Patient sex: F
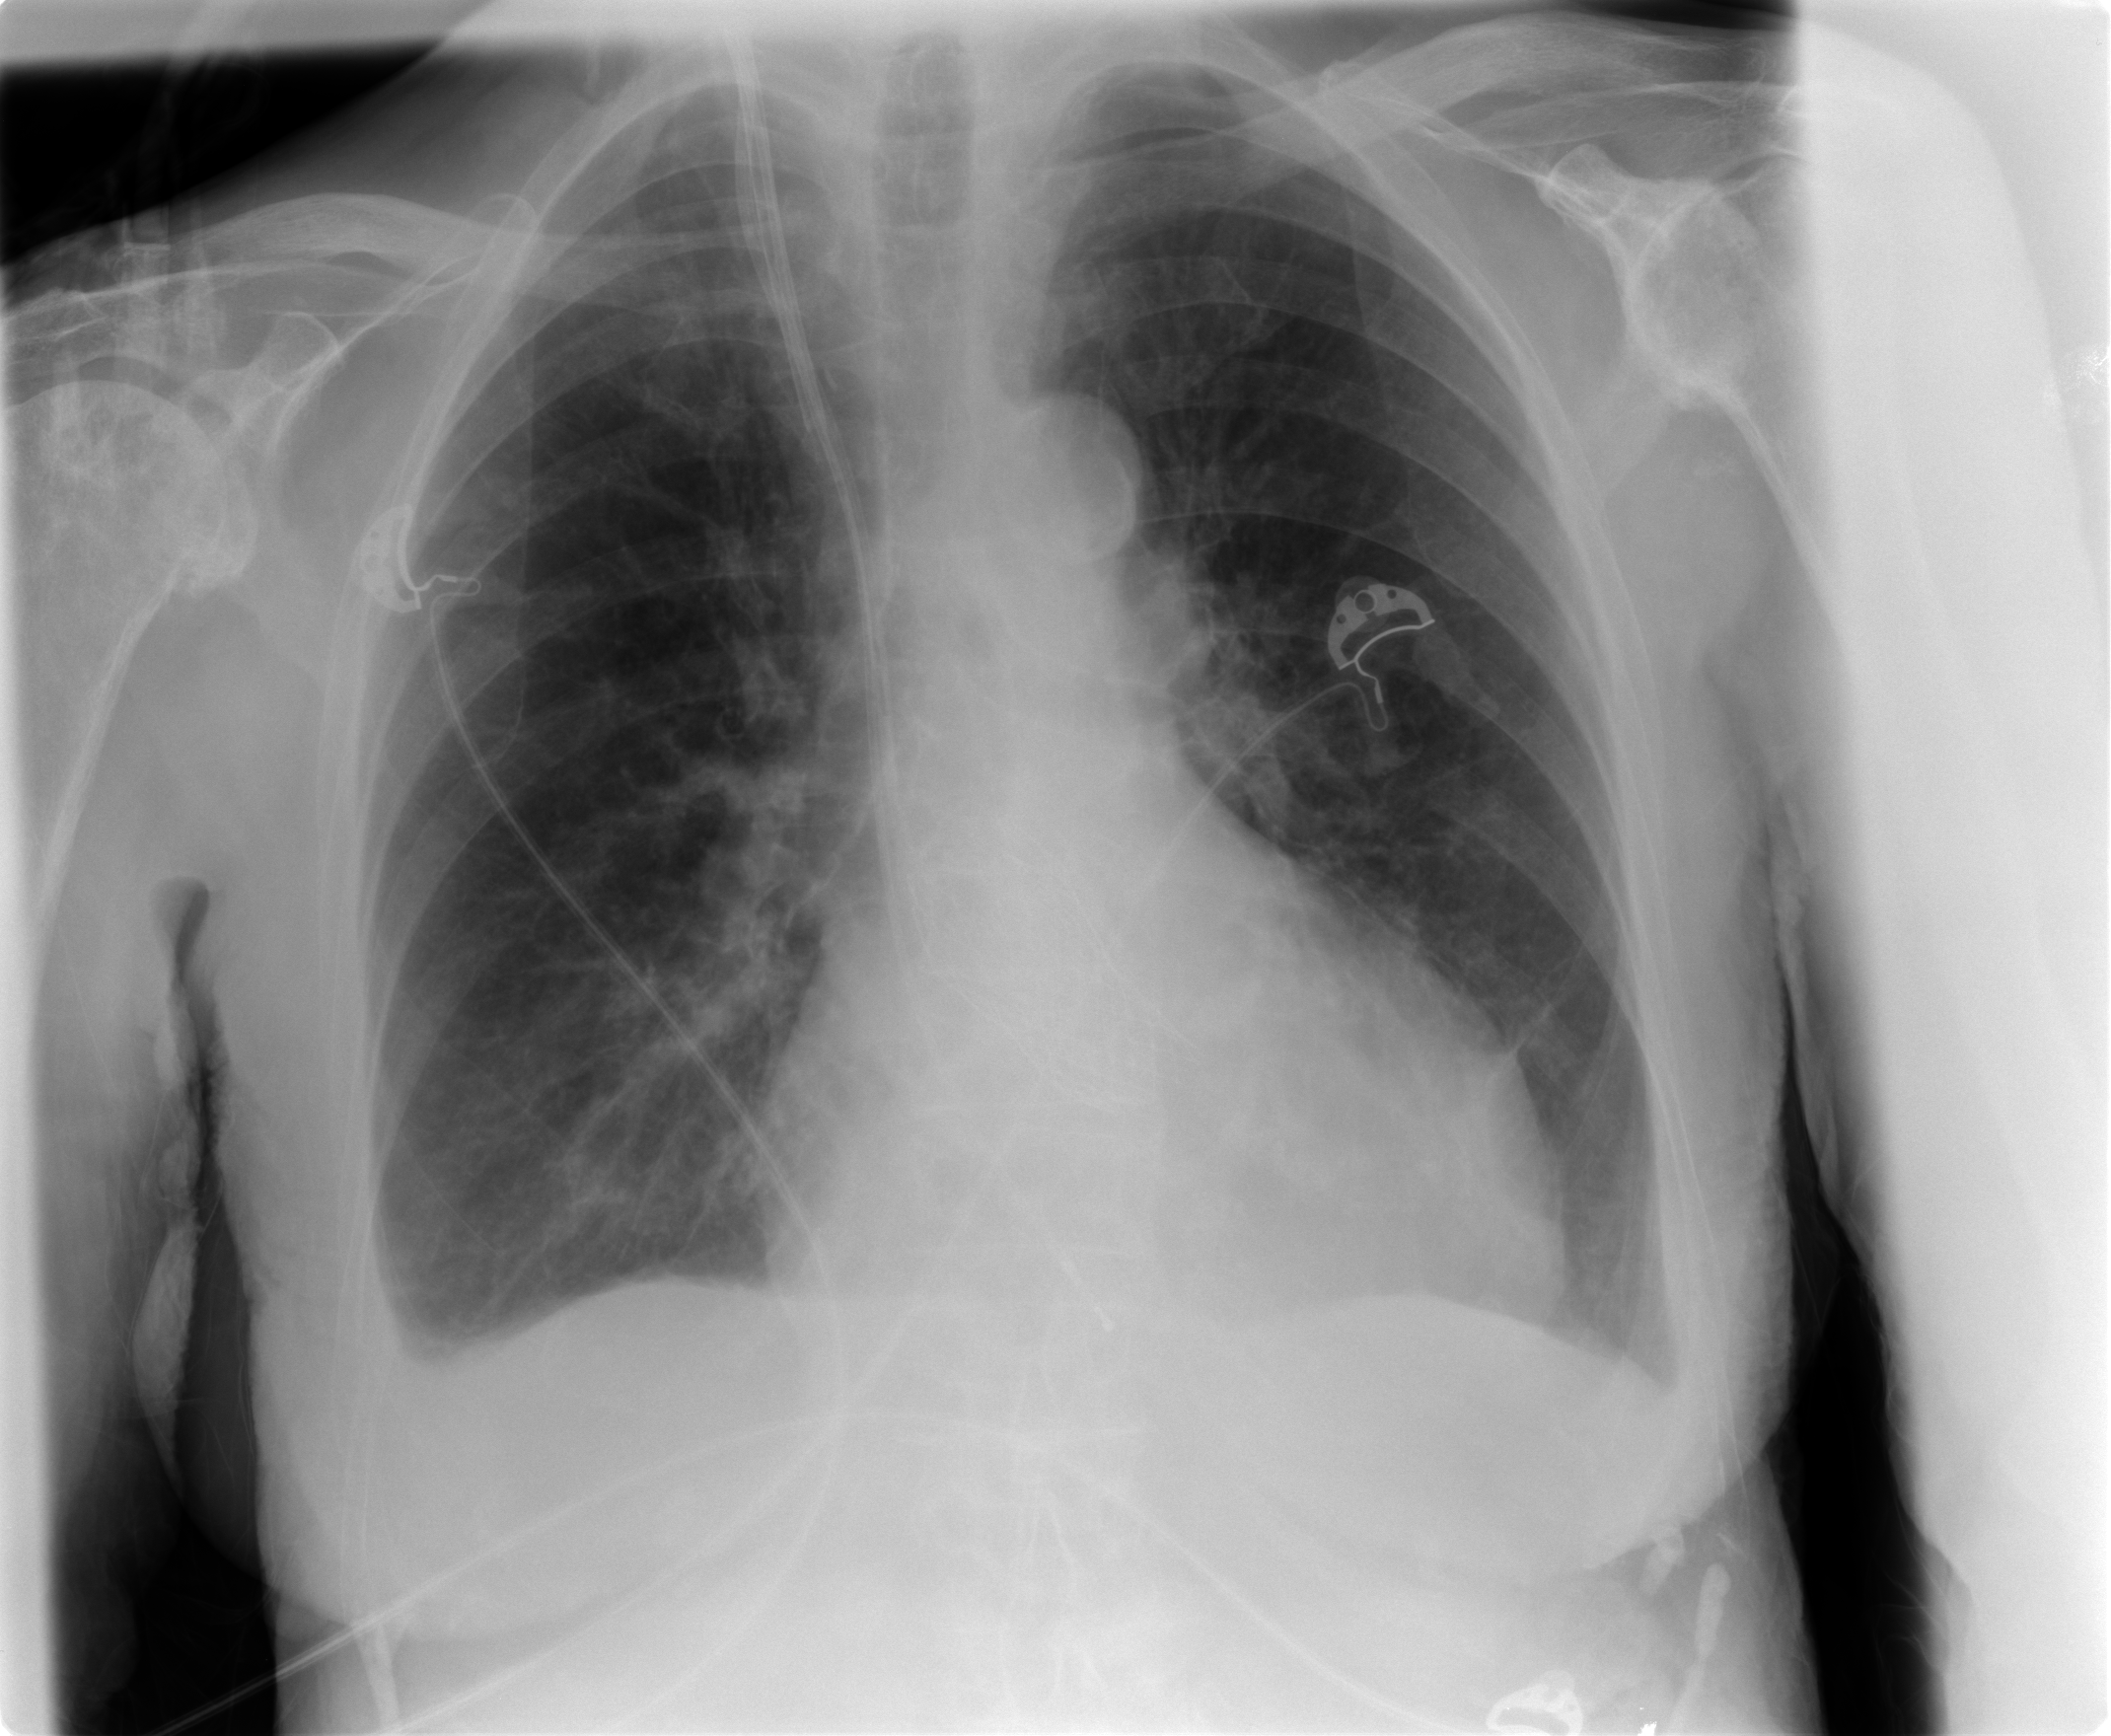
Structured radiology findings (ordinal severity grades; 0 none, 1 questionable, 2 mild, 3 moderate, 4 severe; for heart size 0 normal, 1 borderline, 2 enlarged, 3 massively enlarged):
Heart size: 2
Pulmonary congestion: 0
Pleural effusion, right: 2
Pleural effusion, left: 2
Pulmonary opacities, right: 0
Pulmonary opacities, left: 0
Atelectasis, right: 2
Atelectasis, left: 0